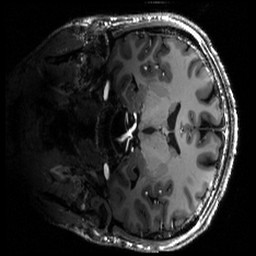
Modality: T1w
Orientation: coronal
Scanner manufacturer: siemens
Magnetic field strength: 6.98 T
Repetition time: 2.5 s
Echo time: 0.00306 s